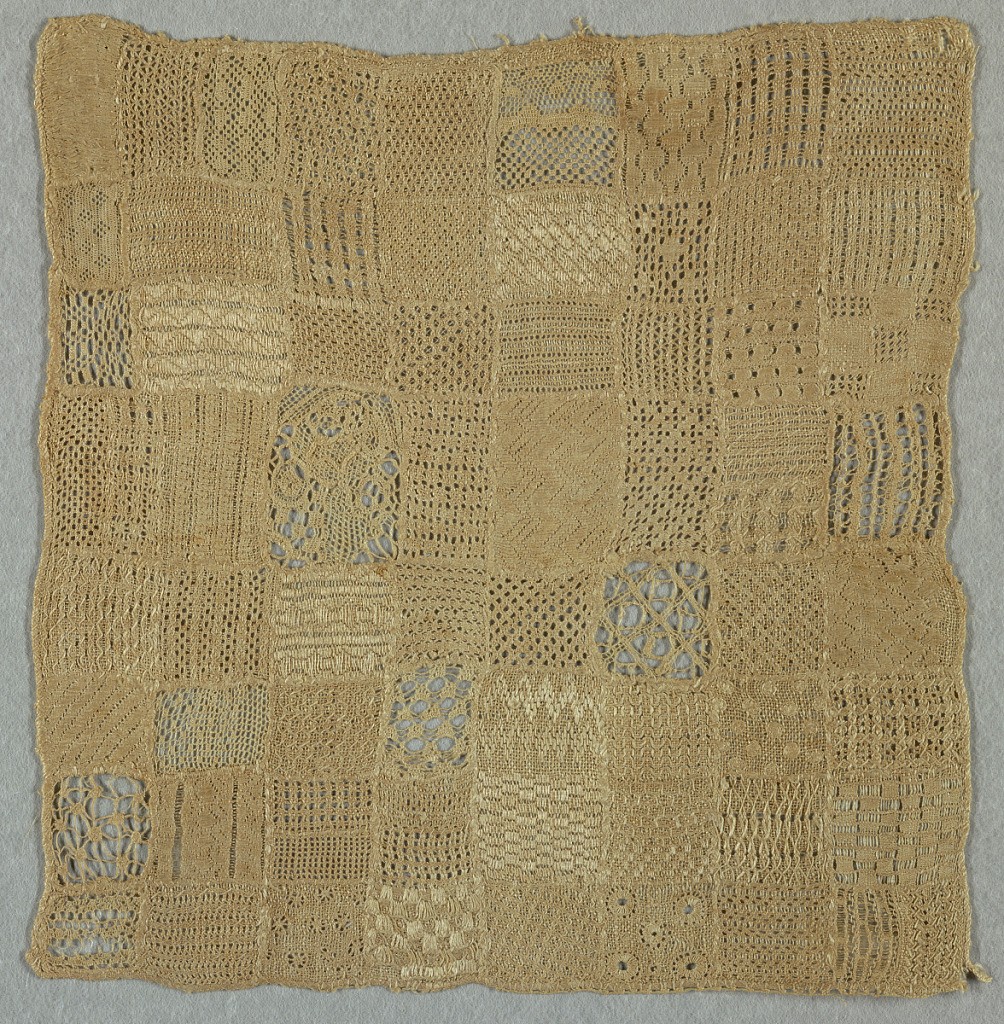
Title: Sampler
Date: late 18th century
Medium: linen embroidery on linen foundation Technique: embroidered in cut, withdrawn, and deflected element work with pattern darning and needle-made fillings on plain weave foundation
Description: Whitework sampler.  Sixty-four squares of pattern darning, cutwork with needle-made fillings.  Withdrawn element work and deflected element work.